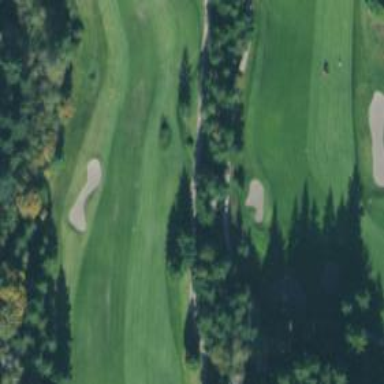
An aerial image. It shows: Tree on the golf course.